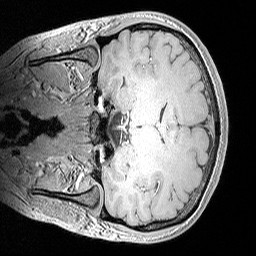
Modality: MP2RAGE
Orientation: coronal
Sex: male
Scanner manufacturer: siemens
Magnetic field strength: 3 T
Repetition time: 5 s
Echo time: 0.00292 s